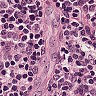
Metastatic tissue present: no